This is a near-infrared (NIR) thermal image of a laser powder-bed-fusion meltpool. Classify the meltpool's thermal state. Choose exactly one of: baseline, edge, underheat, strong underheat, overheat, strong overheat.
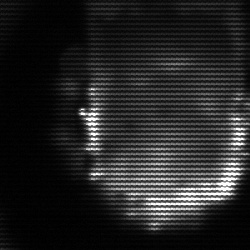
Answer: baseline